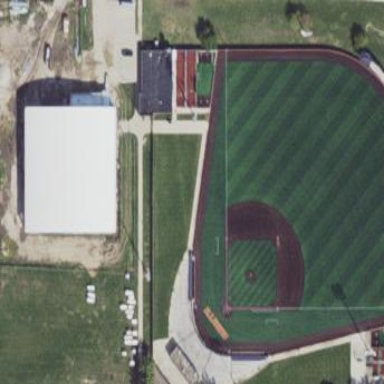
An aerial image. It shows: Baseball pitch with turf surface for sports leisure.